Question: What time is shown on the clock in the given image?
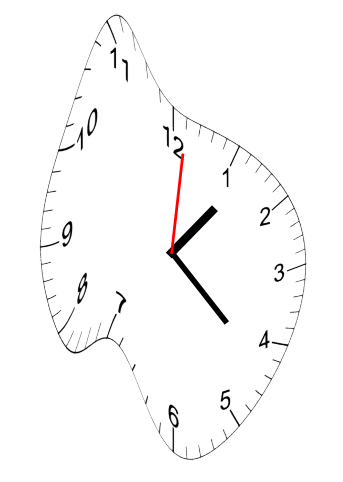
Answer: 01:22:01